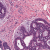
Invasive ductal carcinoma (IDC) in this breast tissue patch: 0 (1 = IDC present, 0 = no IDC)